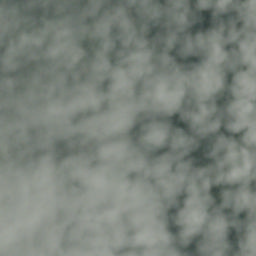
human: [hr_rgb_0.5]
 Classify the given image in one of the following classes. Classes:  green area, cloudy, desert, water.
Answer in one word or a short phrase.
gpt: cloudy